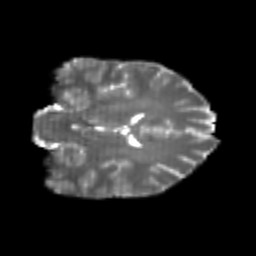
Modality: T2w
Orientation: coronal
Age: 24
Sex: female
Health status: healthy
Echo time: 0.074 s